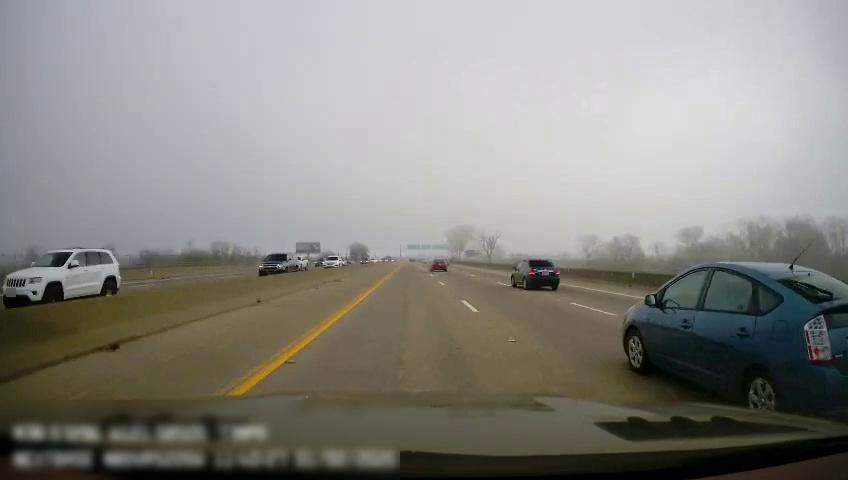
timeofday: Day
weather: Cloudy
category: Drivable Space
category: Drivable Space
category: Vehicles | SUV
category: Vehicles | Car
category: Vehicles | Car
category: Vehicles | Truck
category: Vehicles | SUV
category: Vehicles | SUV
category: Vehicles | Car
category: Vehicles | Car
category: Vehicles | Car
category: Lanes | Current Lane
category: Lanes | Current Lane
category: Lanes | Alternate Lane
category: Lanes | Alternate Lane
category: Lanes | Alternate Lane
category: Lanes | Opposite Lane
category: Lanes | Opposite Lane
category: Traffic | Signs
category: Traffic | Signs
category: Traffic | Signs